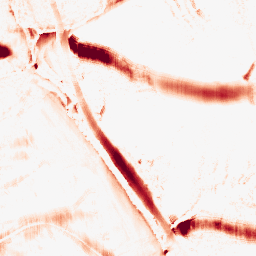
Category: morphological
Decomposition family: morphological_ellipse
Decomposition parameters: operation: opening
width: 30
height: 10
Upsampling method: quintic
Upsampling parameters: scale: 8
Upsampling scale: 8